Interaction volume radius: 5 \u00c5
Interaction volume height: 10 \u00c5
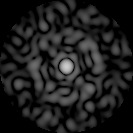
Disorder parameter: 0.8833